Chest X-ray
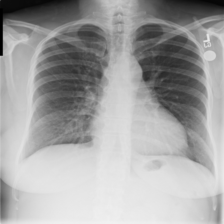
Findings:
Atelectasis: negative
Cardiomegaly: negative
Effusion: negative
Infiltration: negative
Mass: negative
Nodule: negative
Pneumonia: negative
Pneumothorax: negative
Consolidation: negative
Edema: negative
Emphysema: negative
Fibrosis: negative
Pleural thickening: negative
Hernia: negative